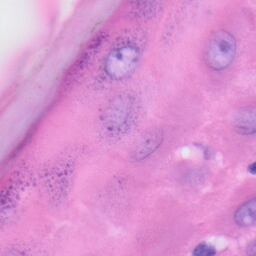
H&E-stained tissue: Skin